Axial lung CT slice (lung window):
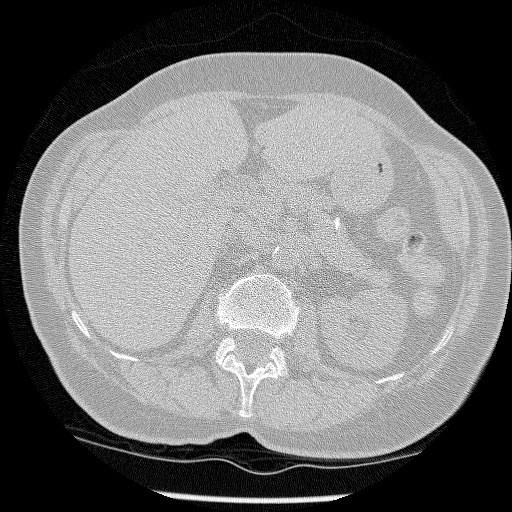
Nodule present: no